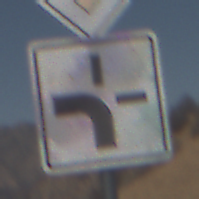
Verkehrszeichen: VerlaufVorfahrtsstrasse1
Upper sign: Vorfahrtsstrasse
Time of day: Midday
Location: Outdoor (Nature)
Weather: Clear
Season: NotSpecified
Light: Natural